Question: I have a listView in which I have text and an image view Now the data is coming from the service in this case text is of some bytes but due to images size imageview populate after some time . for this I want to show loading symbol in in imageview so that in time of downloading user not say that the app is not able to show images. I have implemented all listActivity and adapters concepts and its working fine but the images take time due to which the imageview part shows black area . any help
Here this I want:

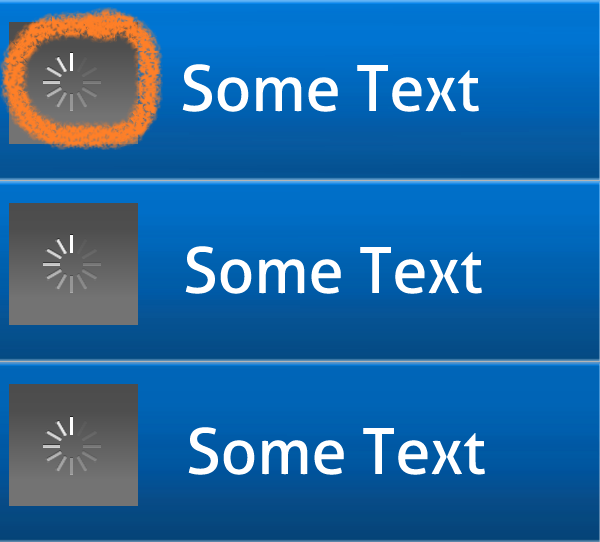
Answer: In Android we called it lazy list..
this will help you to understood..
1.<URL>
2.<URL>
For Image issue :
Change in ImageLoader class (if Using Lazy List)
'''
final int stub_id=R.drawable.ic_launcher; //change it to process image
'''
Good Luck